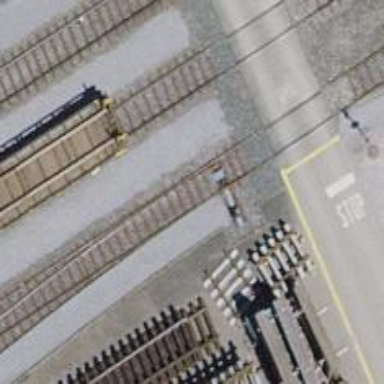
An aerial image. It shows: Railway switch.